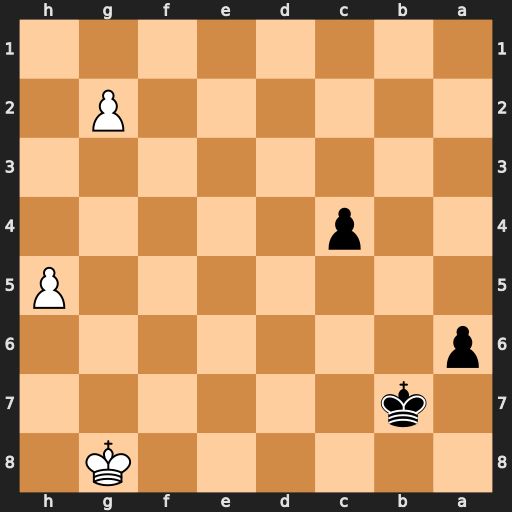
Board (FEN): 6K1/1k6/p7/7P/2p5/8/6P1/8
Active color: b
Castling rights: -
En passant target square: -
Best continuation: c3 h6 c2